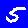
Digit: 5